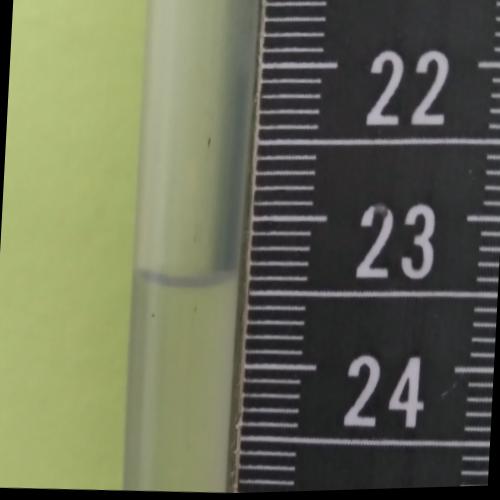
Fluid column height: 23.4 cm